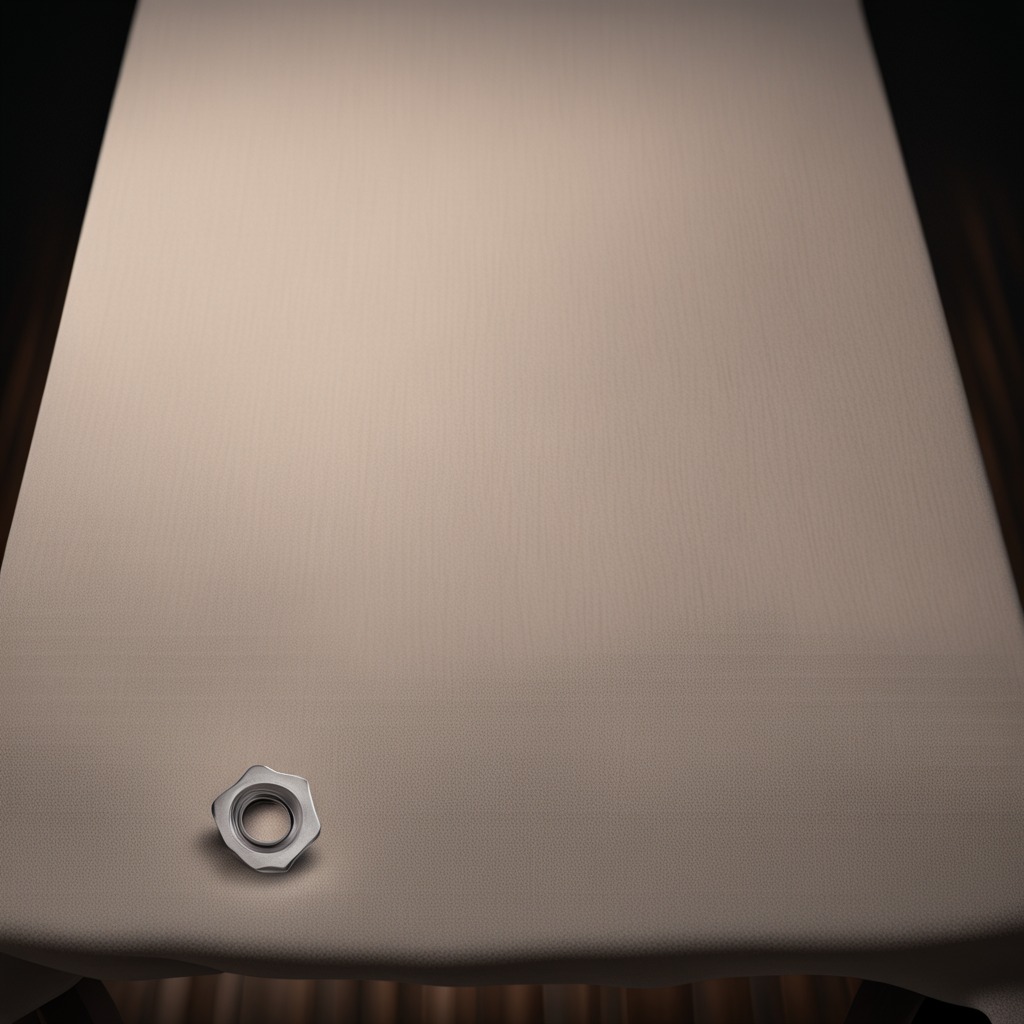
A metal nut lying on a wooden table.